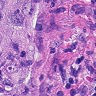
Metastatic tissue present: yes